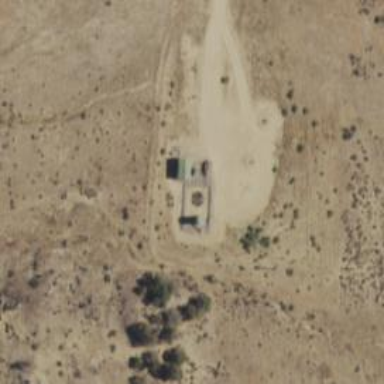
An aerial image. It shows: Storage tank that is man-made.